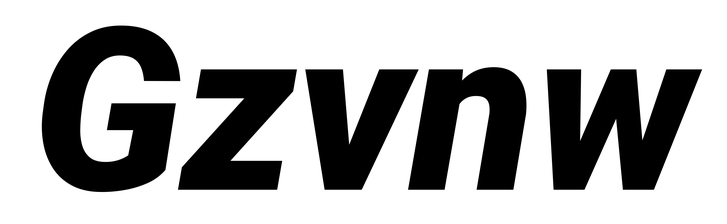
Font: Roboto-Italic_Black_Italic